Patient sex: M
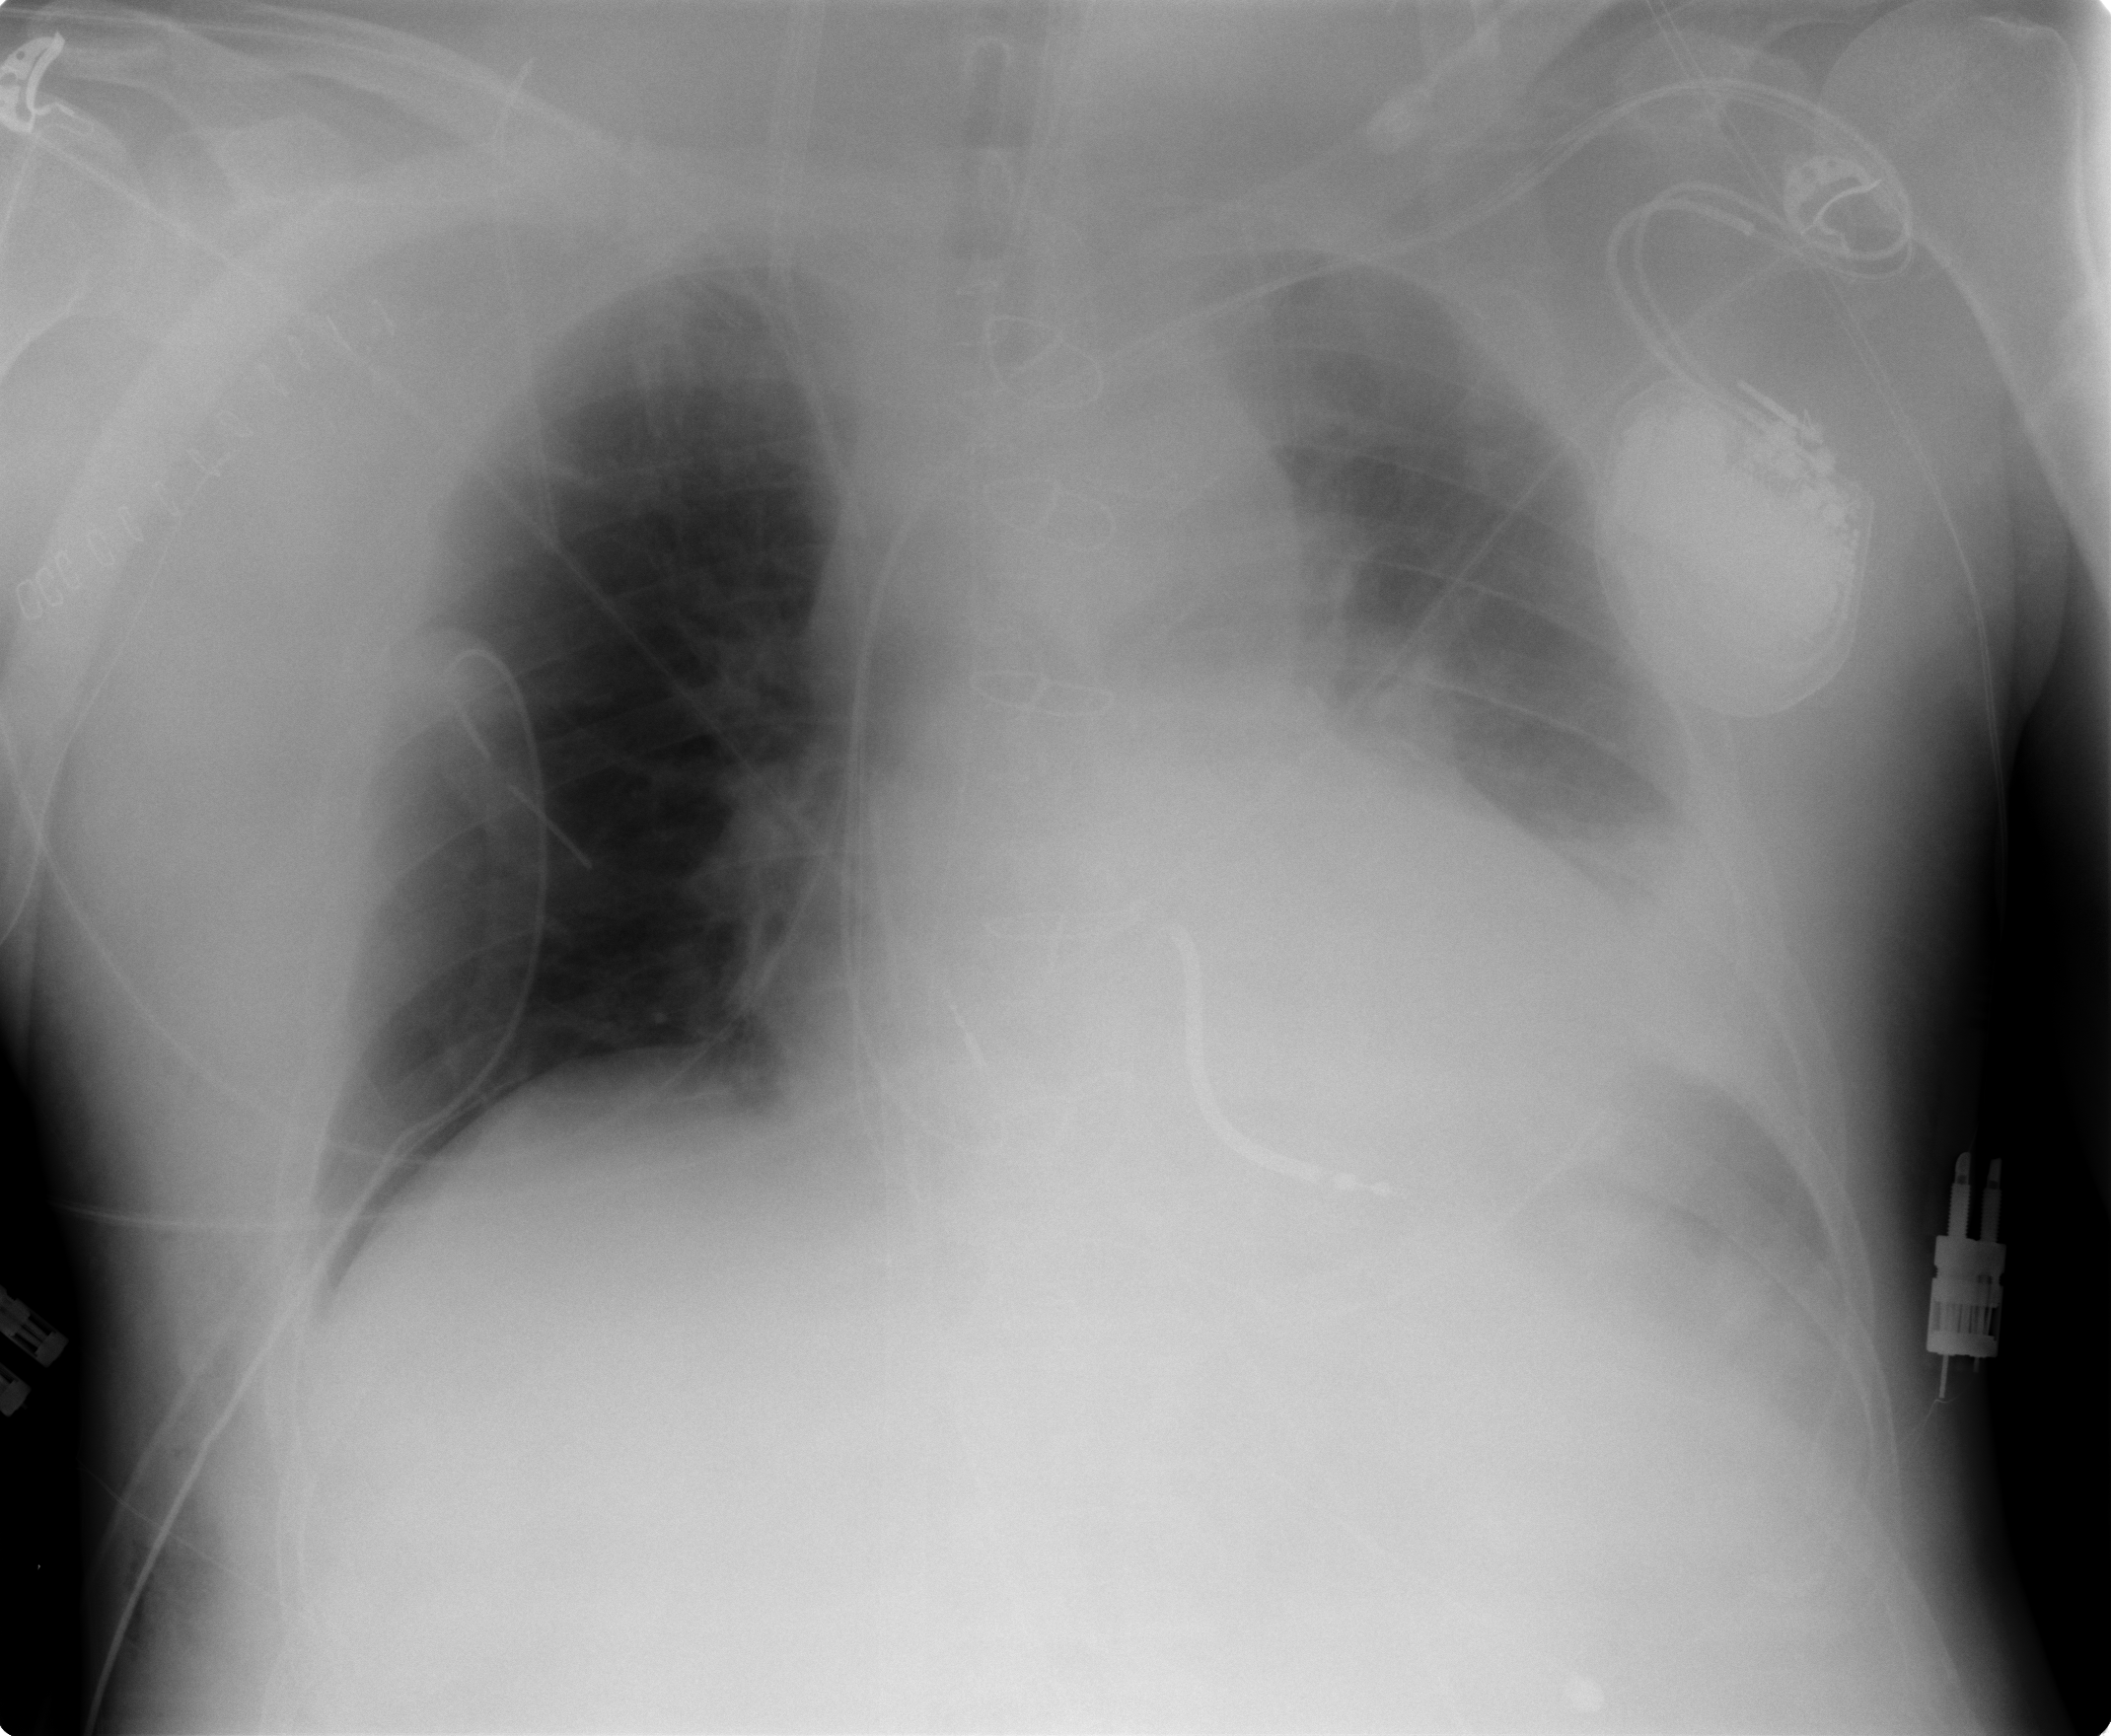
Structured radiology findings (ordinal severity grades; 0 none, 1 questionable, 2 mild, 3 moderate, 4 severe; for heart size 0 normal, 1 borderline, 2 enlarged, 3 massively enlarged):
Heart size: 2
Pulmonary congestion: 0
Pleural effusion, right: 0
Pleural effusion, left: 2
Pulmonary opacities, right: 0
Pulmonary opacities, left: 0
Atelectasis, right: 0
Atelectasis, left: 0